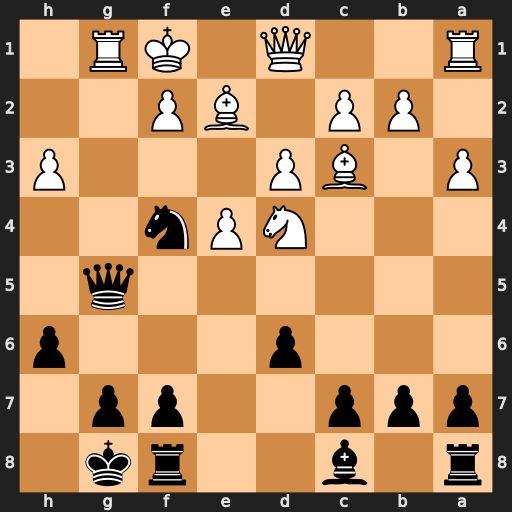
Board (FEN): r1b2rk1/ppp2pp1/3p3p/6q1/3NPn2/P1BP3P/1PP1BP2/R2Q1KR1
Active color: b
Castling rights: -
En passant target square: -
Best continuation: Bxh3+ Ke1 Qxg1+